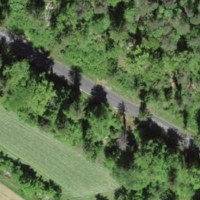
EUNIS habitat code: 41
Species observed at this site:
Pulmonaria obscura